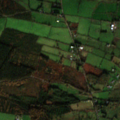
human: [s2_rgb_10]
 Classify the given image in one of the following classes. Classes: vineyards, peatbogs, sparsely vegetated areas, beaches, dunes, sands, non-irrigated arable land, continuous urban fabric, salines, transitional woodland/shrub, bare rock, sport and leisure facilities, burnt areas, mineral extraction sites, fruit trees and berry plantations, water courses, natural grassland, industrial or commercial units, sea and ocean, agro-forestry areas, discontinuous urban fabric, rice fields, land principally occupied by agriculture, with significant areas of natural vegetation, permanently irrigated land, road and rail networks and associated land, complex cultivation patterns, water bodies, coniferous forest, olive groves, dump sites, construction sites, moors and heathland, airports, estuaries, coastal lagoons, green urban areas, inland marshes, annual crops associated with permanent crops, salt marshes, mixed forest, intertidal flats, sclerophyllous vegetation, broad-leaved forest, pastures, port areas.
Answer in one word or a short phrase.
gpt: pastures, transitional woodland/shrub